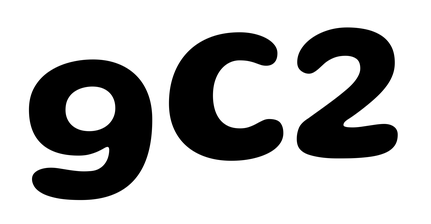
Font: Gluten_SemiBold